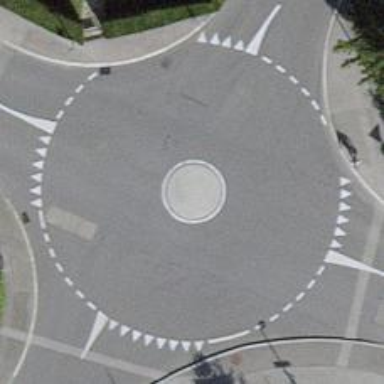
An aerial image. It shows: Mini roundabout on the road.